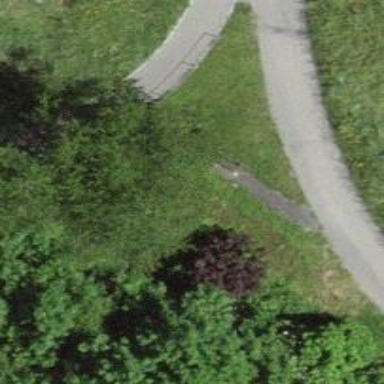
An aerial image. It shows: Bench.